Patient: sex M, age 62
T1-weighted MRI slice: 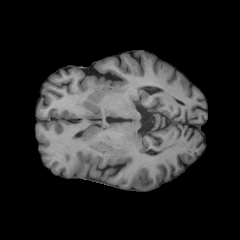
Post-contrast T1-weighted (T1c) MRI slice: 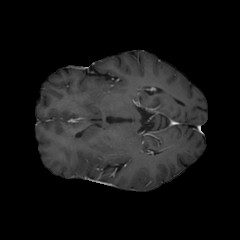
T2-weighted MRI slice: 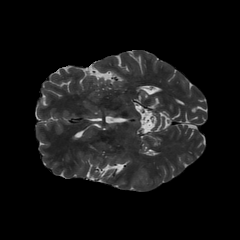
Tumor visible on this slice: no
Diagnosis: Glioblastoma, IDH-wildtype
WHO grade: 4